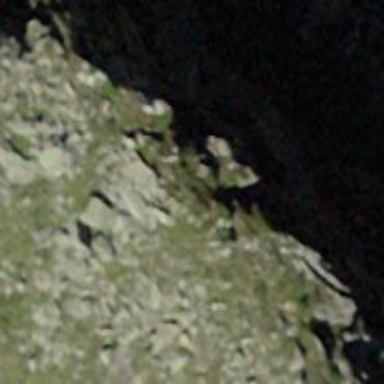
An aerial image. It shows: Natural cliff.